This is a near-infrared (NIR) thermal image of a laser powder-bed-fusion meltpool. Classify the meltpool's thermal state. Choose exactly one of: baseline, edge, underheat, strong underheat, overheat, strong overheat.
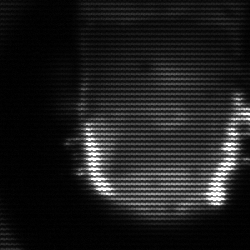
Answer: baseline